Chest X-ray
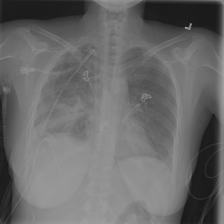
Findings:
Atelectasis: negative
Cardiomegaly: negative
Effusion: negative
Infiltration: positive
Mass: negative
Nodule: negative
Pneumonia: negative
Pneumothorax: negative
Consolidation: negative
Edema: negative
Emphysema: negative
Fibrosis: negative
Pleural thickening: negative
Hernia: negative